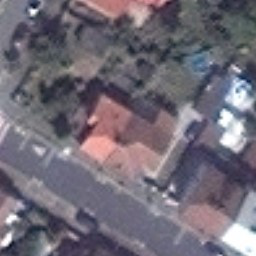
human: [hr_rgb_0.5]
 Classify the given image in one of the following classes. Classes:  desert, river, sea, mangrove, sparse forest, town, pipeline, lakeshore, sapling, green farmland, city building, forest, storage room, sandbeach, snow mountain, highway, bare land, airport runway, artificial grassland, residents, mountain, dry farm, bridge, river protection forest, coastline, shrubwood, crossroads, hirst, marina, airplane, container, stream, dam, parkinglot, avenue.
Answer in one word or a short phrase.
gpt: residents